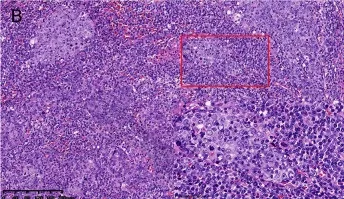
(B) High-power view of the tumor showing a syncytial cytoplasmic appearance and abundant intratumoral immune infiltration (H&E. 10x and 40x magnification).
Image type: pathology (h&e)